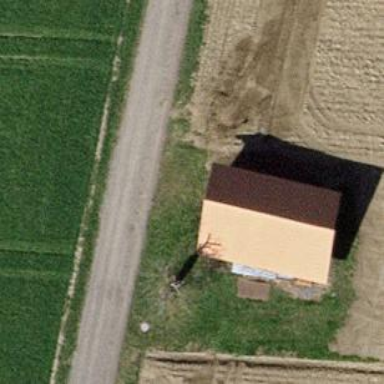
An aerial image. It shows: Shed building.